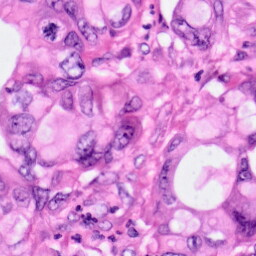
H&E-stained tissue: Pancreatic